Question: I have a custom table view cell defined in the storyboard file.

This cell contains scroll view with few pages of content and a page indicator. Scroll views, content view and cell itself all defined using auto-layout. Page1/2/3 views are bind to have same width as scroll view, and container bind to have 3 times width as scroll view. This way I unsure that content is exactly sized to show three pages of information regardless of screen size.
I have a code in the custom cell class to update page indicator when scroll view did scroll - this works fine.
I also exposed the method in the cell class to specify page from outside, and in this setter I'm doing something like that:
'''
- (void)setPage:(NSInteger)page animated:(BOOL)animated
{
CGFloat pageWidth = self.scrollView.frame.size.width;
self.pageControl.currentPage = page;
[self.scrollView setContentOffset:CGPointMake(page*pageWidth, 0) animated:animated];
}
'''
The problem I'm facing is quite often scroll view frame and content size is not defined properly when I'm calling this setter, so the page indicator would be set, but scroll view doesn't change content offset.
Where can I catch a moment that my cell auto-layout is complete and I can guarantee that setContentOffset will work? I have try to call 'setPage' from 'cellForIndexPath' - that obviously doesn't work, then I tried to call it from 'willDisplayCell' - same story - cell itself is already laid out properly, but scroll view still has 600px (from storyboard) and it fails.
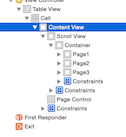
Answer: You seem to be set on a bespoke implementation, so here is what might work.
Calling your '-setPage:animated:' method prior to the table view setting up its subviews, giving the cell a chance to do the same, or auto layout kicking in won't work unless you maintain some state in the cell (probably just the page number) and react to one or more of the following opportunities:
1. Waiting until the -viewDidLayoutSubviews method of your UITableViewController fires and then call -cellForRowAtIndexPath: to get the cell. The cell should then have a valid frame.
2. Override -didMoveToSuperview in your custom UITableViewCell. By the time this is called the frame should also be valid.
After either of these points you could inspect your custom cell's state (which should contain the page number that is to be displayed) and scroll to the appropriate point. It would probably make sense to refactor your method to set the state (an integer property on the cell) and have a separate private method that '-setPage:animated:' and one of the two overrides above could call to calculate the offset and do the scrolling.
---
You could pull this off by embedding a UICollectionView in the cell's 'contentView'. Your UIViewController that is currently implementing UITableViewDataSource could also implement UICollectionViewDataSource and provide the collection view with its cells.
Assuming that your UITableView cells are the width and height of the screen you could configure the embedded collection view to basically paginate horizontally (since UICollectionView is a subclass of UIScrollView).
When setting up the collection view use UICollectionViewFlowLayout as the layout object and configure it up like so:
'''
// Ensure the collection view scrolls horizontally.
let flowLayout = UICollectionViewFlowLayout();
flowLayout.scrollDirection = .Horizontal;
let collectionView = UICollectionView(frame:tableCellFrame, layout:flowLayout);
// These are actually UIScrollView properties.
collectionView.pagingEnabled = true;
collectionView.bounces = false;
'''
You then place each page of content in a custom UICollectionViewCell and the collection view will paginate them for you. This has the added bonus of providing you with a paginated scrolling API for free.